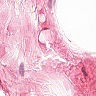
Metastatic tissue present: no